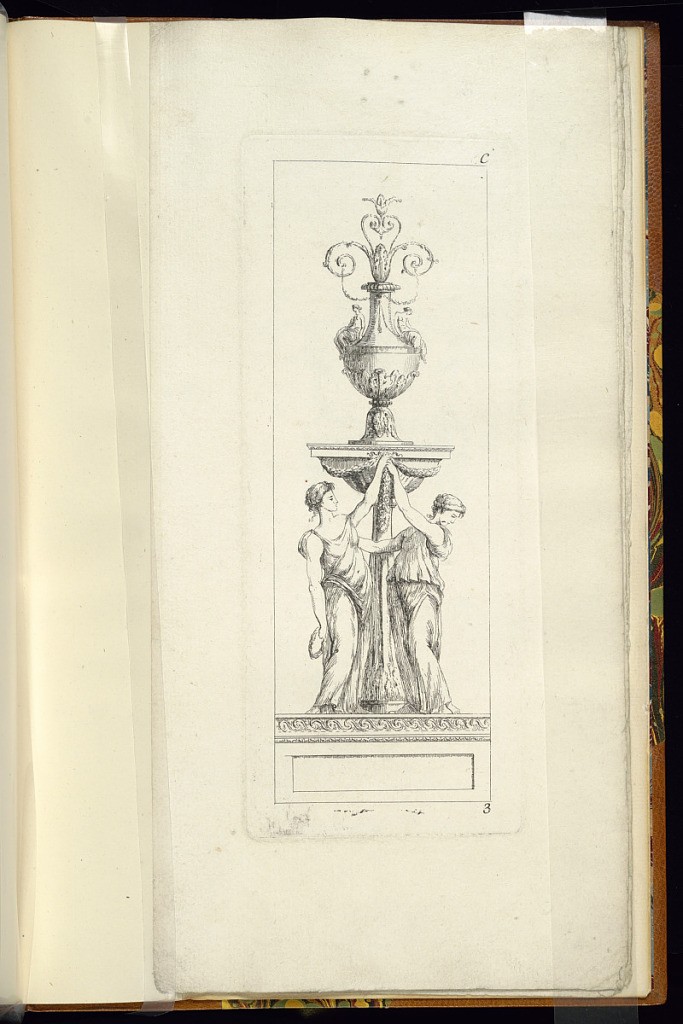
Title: Arabesque Design
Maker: Juste-François Boucher, French, 1736 – 1782
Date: ca. 1775
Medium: Etching on cream laid paper
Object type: Print
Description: Arabesque design with draped, standing, female figures holding a garland around a plinth on which sits a large vase with scrolls.